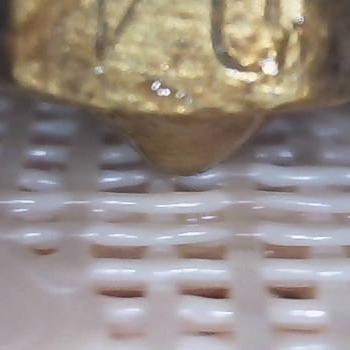
Flow rate: 84%